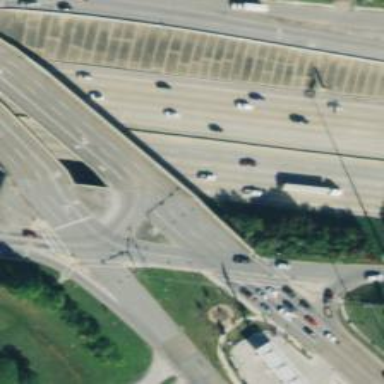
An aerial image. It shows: Secondary link road crossing over bridge.